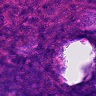
Metastatic tissue present: no